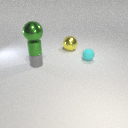
small gray metal cylinder to the left of small cyan rubber sphere